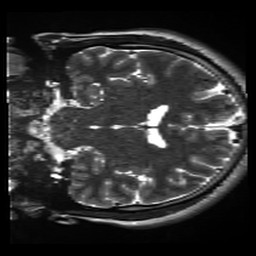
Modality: inplaneT2
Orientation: coronal
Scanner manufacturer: siemens
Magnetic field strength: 3 T
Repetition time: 11 s
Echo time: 0.059 s